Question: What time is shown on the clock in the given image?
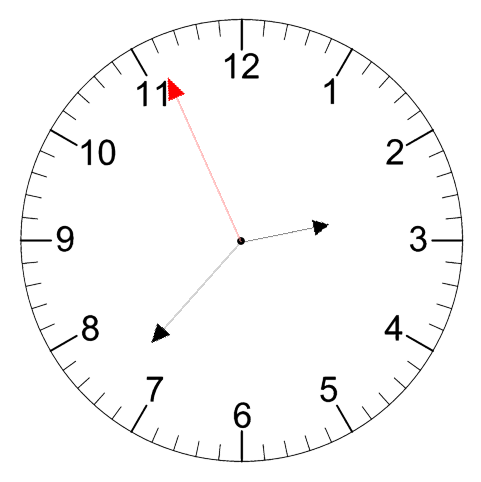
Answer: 02:36:56